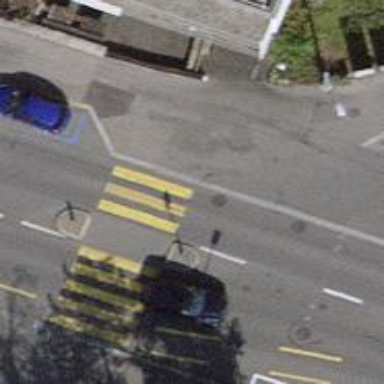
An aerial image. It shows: Uncontrolled crossing with pedestrian island.